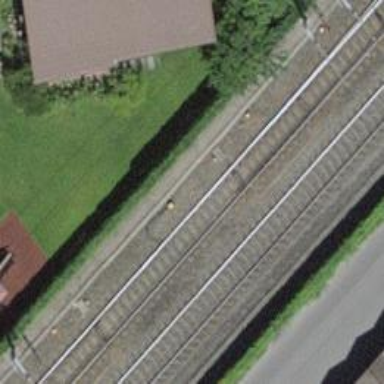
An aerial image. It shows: Railway switch.